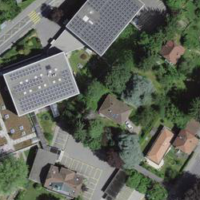
EUNIS habitat code: 55
Species observed at this site:
Aegopodium podagraria
Sorbus aucuparia